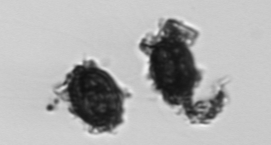
Label: Thalassiosira_TAG_external_detritus